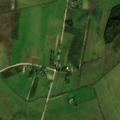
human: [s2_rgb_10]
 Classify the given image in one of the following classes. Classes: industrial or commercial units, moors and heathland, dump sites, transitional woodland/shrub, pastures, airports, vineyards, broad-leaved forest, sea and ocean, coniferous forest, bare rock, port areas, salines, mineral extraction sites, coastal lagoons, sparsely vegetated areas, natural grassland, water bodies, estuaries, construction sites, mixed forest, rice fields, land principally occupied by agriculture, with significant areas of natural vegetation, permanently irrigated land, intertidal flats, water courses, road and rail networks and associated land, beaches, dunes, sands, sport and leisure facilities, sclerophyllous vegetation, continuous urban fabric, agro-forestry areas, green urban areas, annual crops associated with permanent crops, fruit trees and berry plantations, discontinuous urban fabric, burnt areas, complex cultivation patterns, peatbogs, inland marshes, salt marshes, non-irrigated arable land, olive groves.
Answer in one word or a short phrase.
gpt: non-irrigated arable land, fruit trees and berry plantations, pastures, complex cultivation patterns